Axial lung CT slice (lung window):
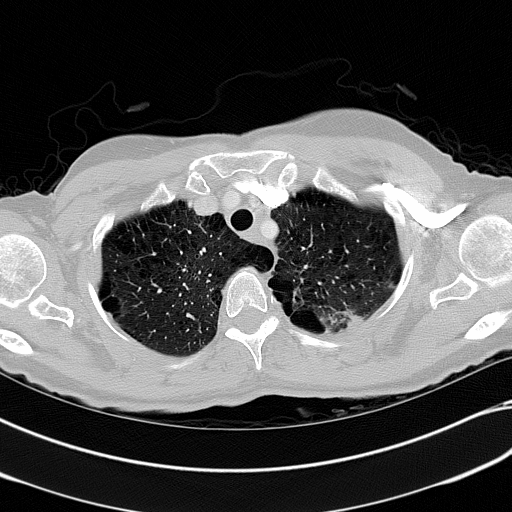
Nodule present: no